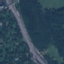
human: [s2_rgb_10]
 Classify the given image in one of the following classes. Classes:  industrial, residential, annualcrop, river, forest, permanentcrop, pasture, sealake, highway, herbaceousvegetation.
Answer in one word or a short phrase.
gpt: Highway